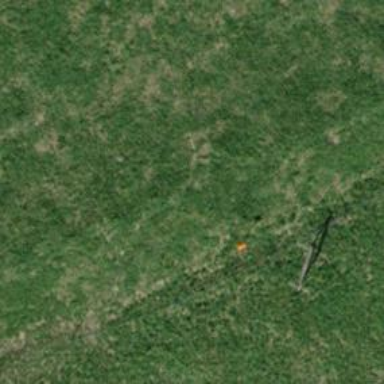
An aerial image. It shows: Aerial marker.